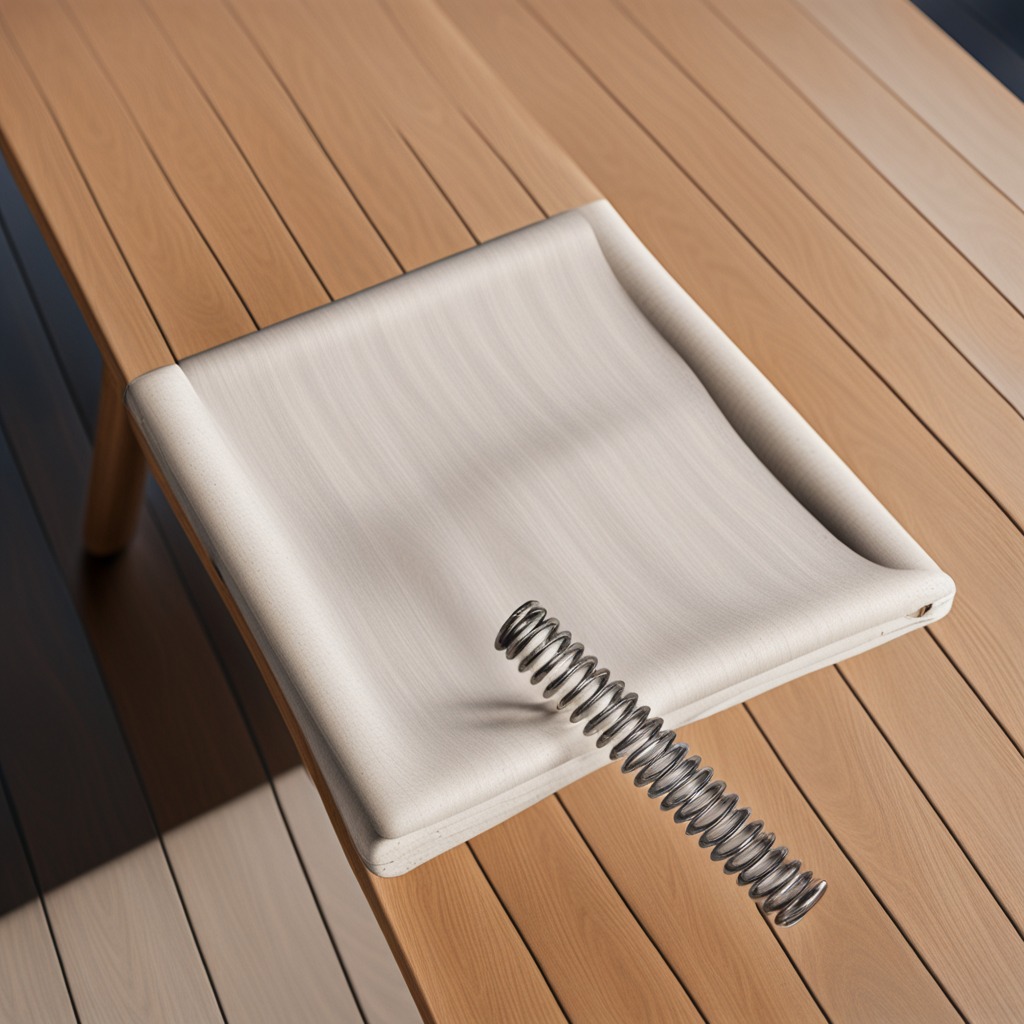
A coiled metal spring lies on a wooden table.